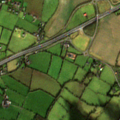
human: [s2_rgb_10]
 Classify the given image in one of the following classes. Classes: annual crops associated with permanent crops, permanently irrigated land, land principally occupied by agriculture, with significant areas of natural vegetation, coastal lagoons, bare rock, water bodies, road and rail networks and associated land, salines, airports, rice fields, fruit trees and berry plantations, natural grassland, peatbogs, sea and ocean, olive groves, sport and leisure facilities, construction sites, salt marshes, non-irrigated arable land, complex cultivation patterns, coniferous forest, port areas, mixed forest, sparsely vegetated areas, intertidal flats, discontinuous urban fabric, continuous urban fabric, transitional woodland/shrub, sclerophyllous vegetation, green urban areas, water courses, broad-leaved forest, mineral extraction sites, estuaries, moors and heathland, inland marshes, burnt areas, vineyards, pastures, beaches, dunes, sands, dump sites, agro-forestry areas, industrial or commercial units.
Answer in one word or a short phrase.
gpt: road and rail networks and associated land, non-irrigated arable land, pastures